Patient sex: F
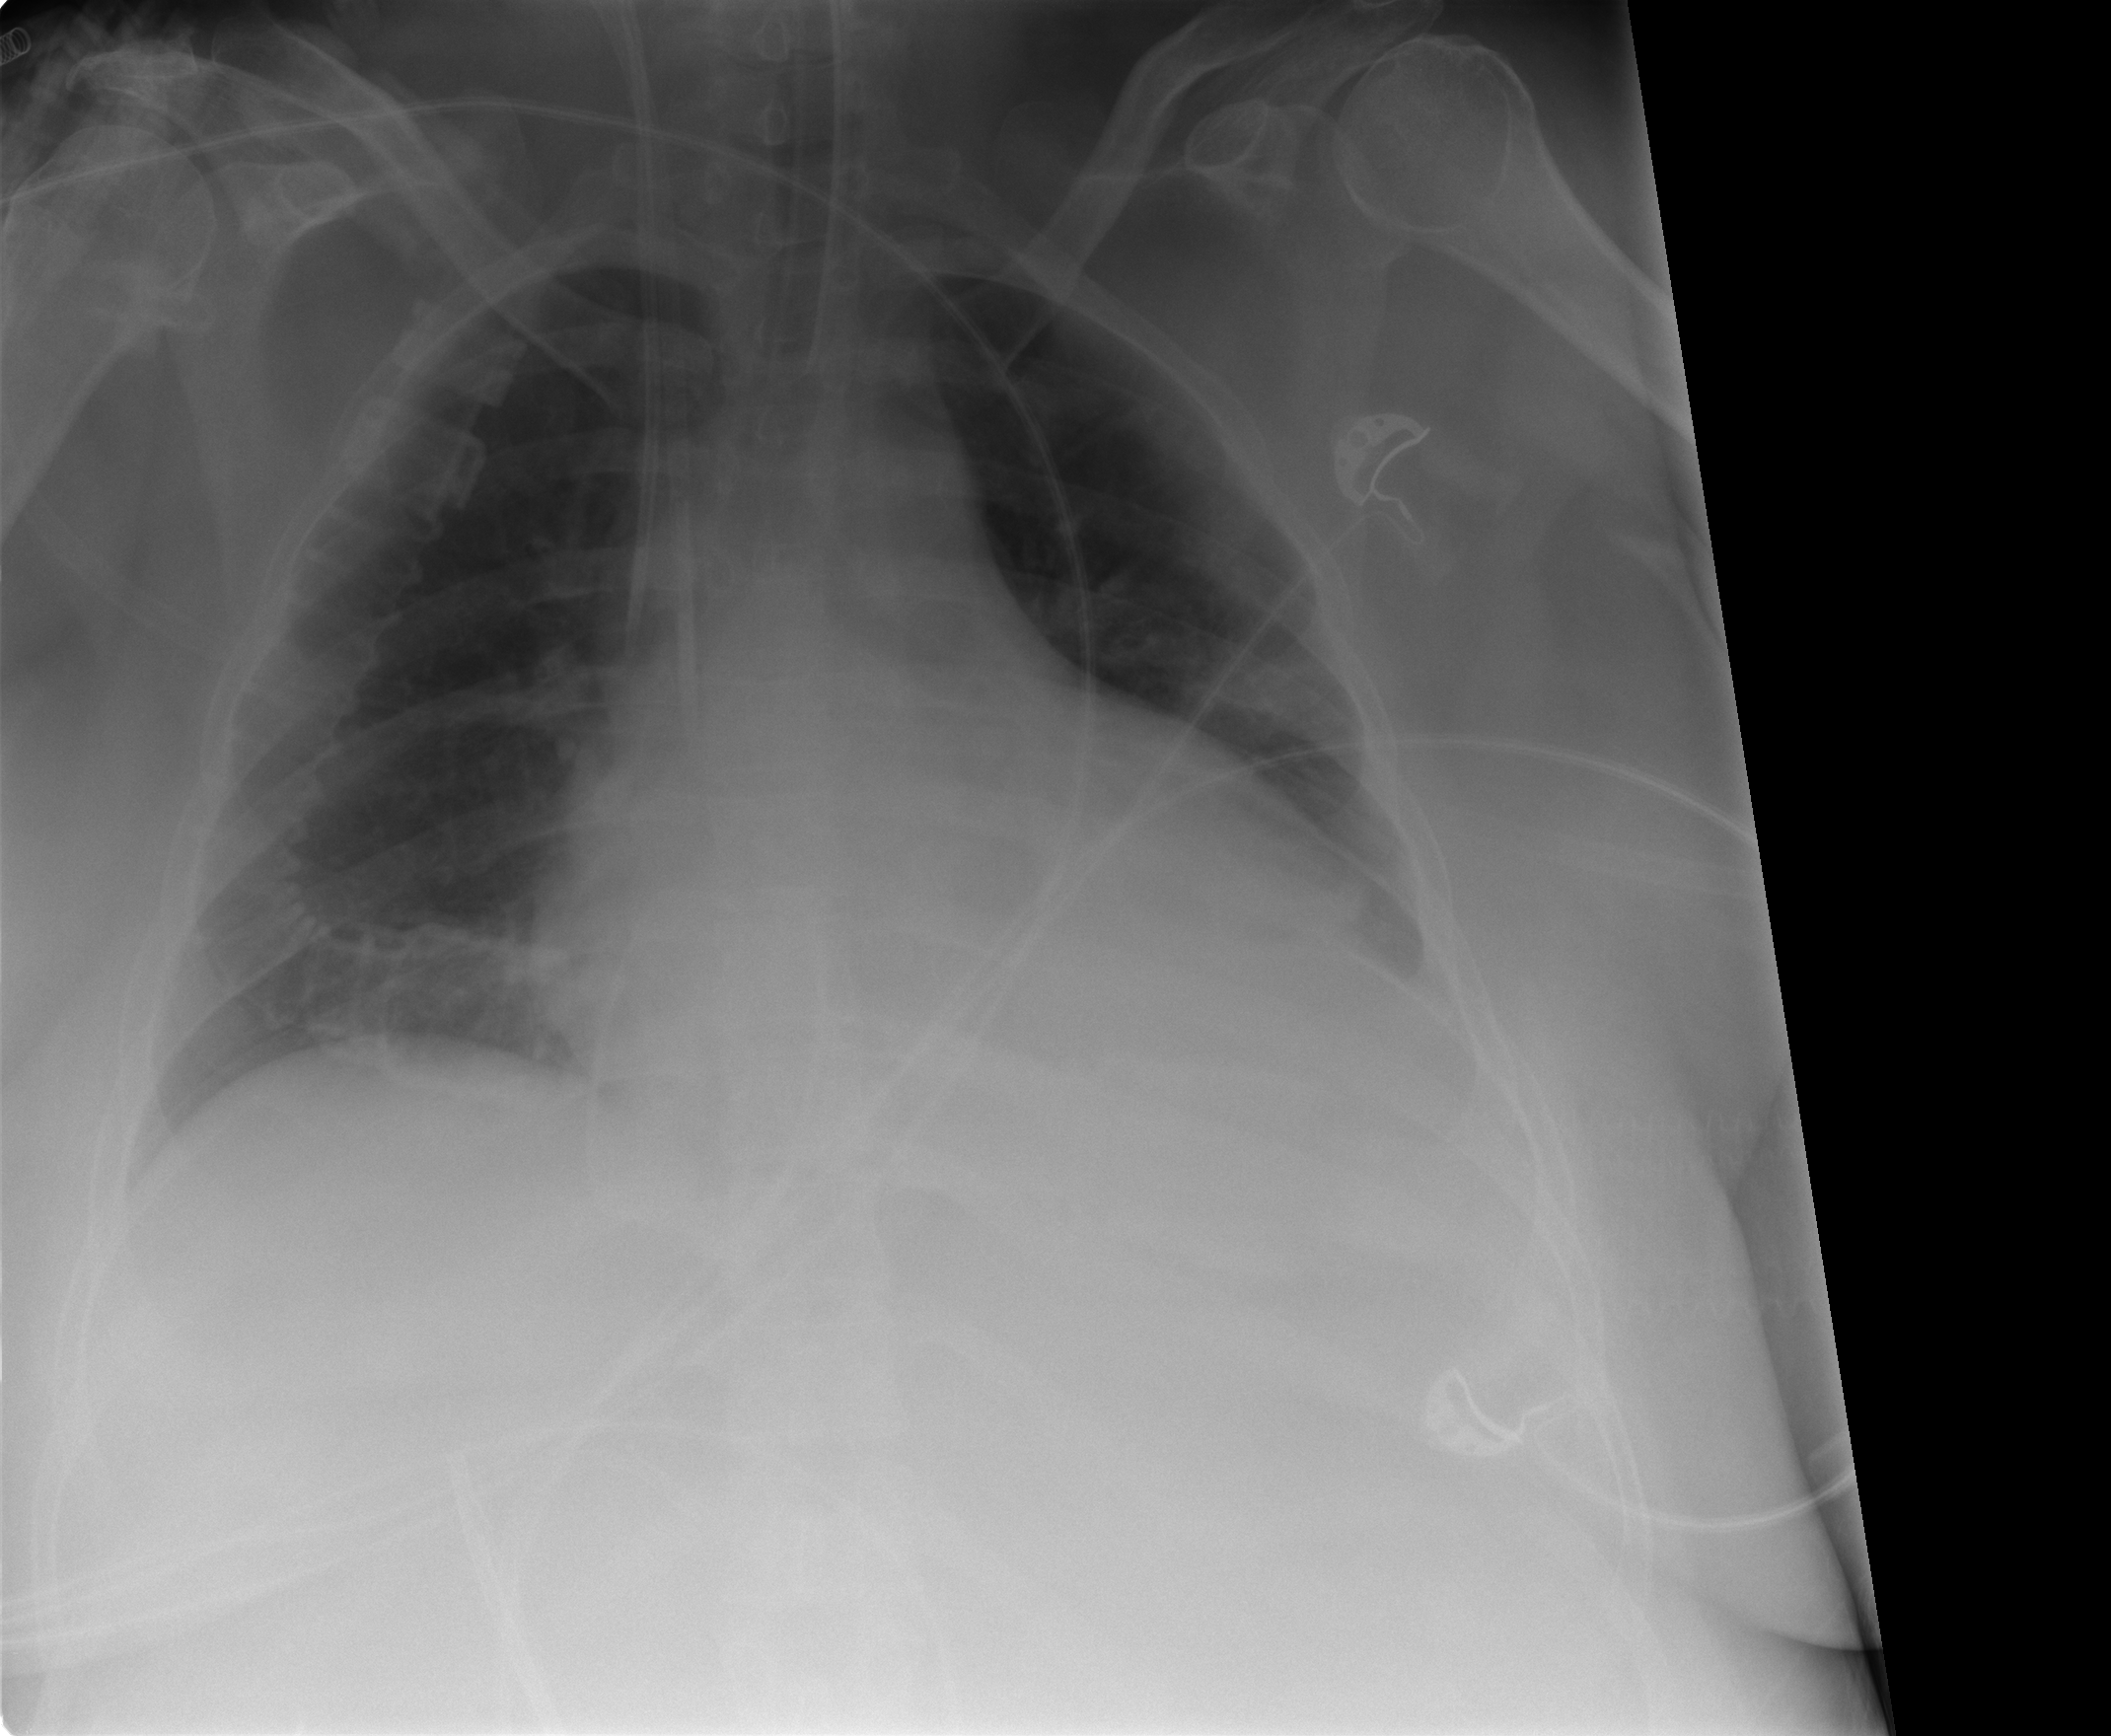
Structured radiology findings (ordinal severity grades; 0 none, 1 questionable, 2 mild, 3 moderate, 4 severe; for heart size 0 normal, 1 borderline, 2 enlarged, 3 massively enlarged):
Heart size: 2
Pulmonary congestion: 2
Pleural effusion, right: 2
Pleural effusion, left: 2
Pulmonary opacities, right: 2
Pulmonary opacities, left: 2
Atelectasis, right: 2
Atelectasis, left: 2